Question: I have an ordered list where I use counter in content.
## Question:
How can I change color to content attribute ( NUMBERS ) only ( e.g. 1.2, 1.3, ... to red ) ?
## HTML:
'''
<ol>
<li>Item
<ol>
<li>Item</li>
<li>Item
<ol>
<li>Item</li>
<li>Item</li>
<li>Item</li>
</ol>
</li>
<li>Item</li>
</ol>
</li>
<li>Item</li>
<li>Item</li>
</ol>
'''
## CSS:
'''
ol {
list-style-type: none;
counter-reset: item;
}
ol li:before {
content: counters(item, ".")". ";
counter-increment: item
}
'''
## Wanted output:

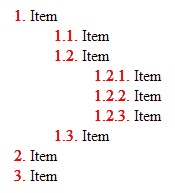
Answer: To do it for all of the numbers, just add 'color:red;' to your css for the numbers like this
'''
ol li:before {
content: counters(item, ".")". ";
counter-increment: item;
color:red;
}
'''
<URL>
To to do it for the lower levels (which is what it looked like you wanted to do before editing your question) you could do this..
'''
ol li ol li:before {
color:red;
}
'''
and to stop the next level being red..
'''
ol li ol li ol li:before {
color:black;
}
'''
<URL>